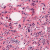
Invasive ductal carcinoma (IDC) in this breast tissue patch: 1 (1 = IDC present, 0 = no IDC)